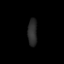
Tissue: skin
Cell type: T cells
Senescence score: 0.2318
Nuclear area (px): 247
Mean DAPI intensity: 43.664